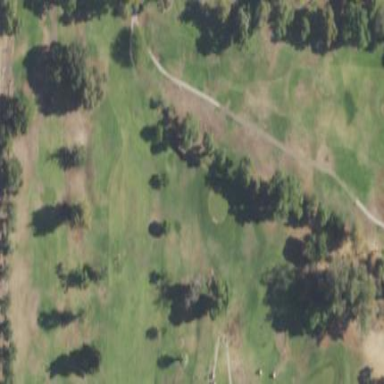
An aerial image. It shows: Rough grassy area used for golf.